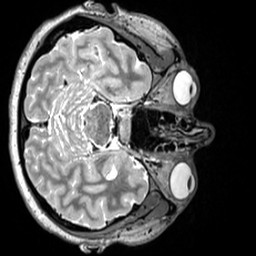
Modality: T2w
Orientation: axial
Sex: female